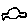
Label: car